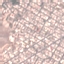
Label: Residential